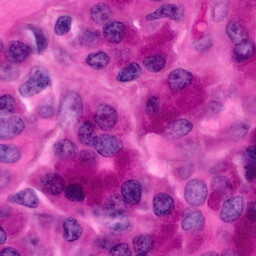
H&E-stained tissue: Pancreatic